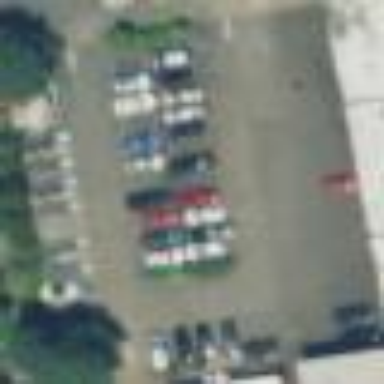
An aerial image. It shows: Parking area with surface.